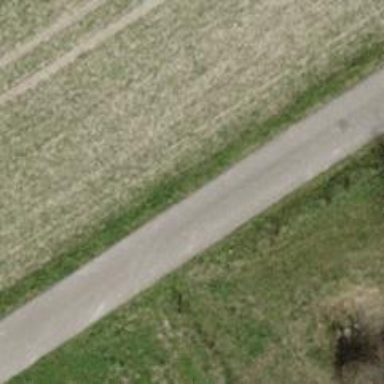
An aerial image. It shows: Asphalt track with grade1 surface.